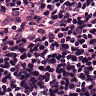
Metastatic tissue present: no